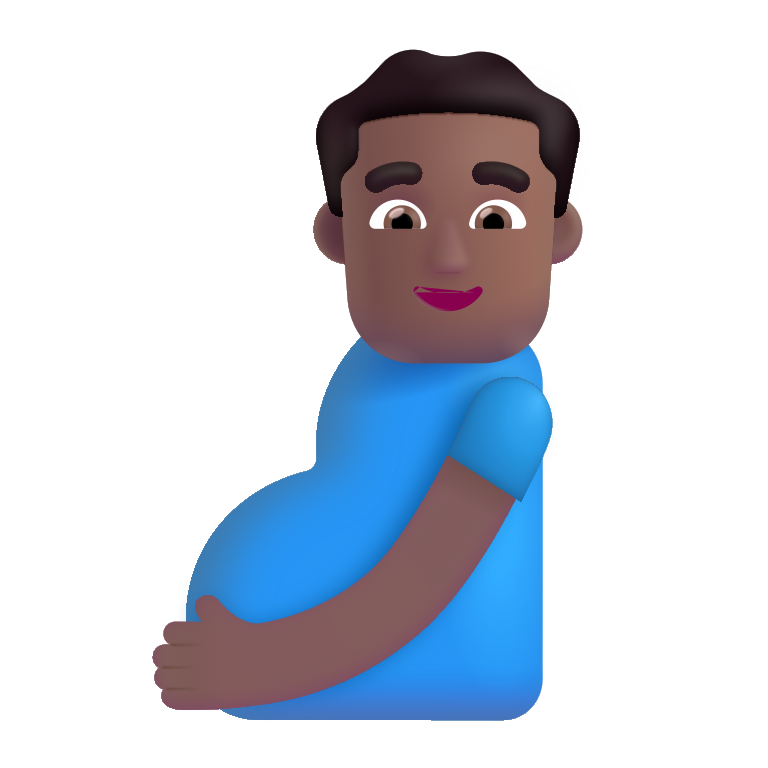
pregnant man color  dark